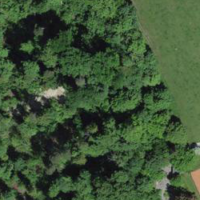
EUNIS habitat code: 41
Species observed at this site:
Carex sylvatica
Campanula trachelium
Filipendula ulmaria